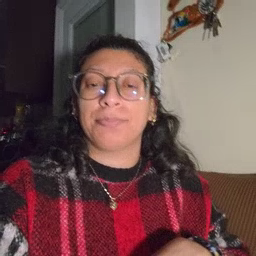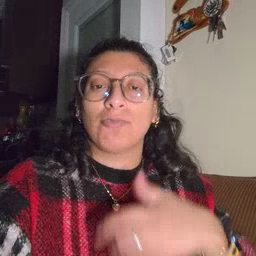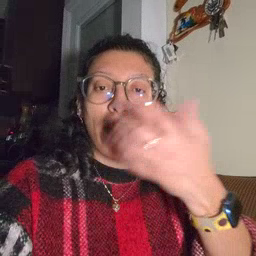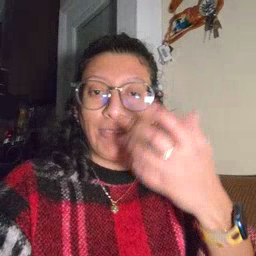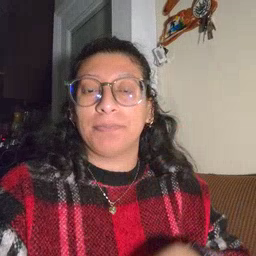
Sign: giraffe